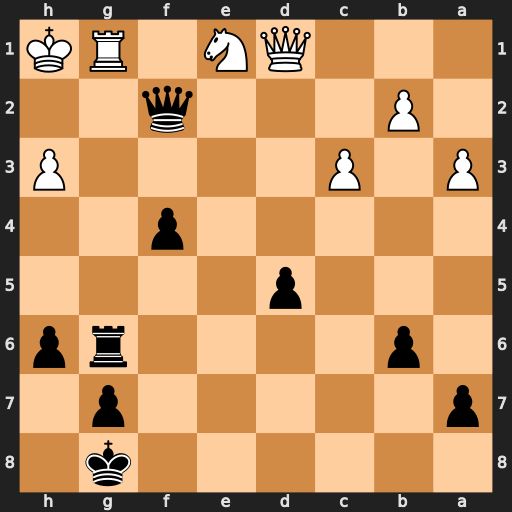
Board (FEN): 6k1/p5p1/1p4rp/3p4/5p2/P1P4P/1P3q2/3QN1RK
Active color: b
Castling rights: -
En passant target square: -
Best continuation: Qxg1#